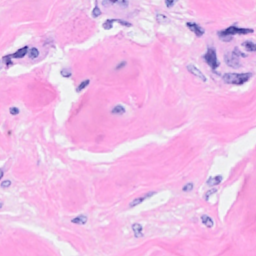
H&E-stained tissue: Breast